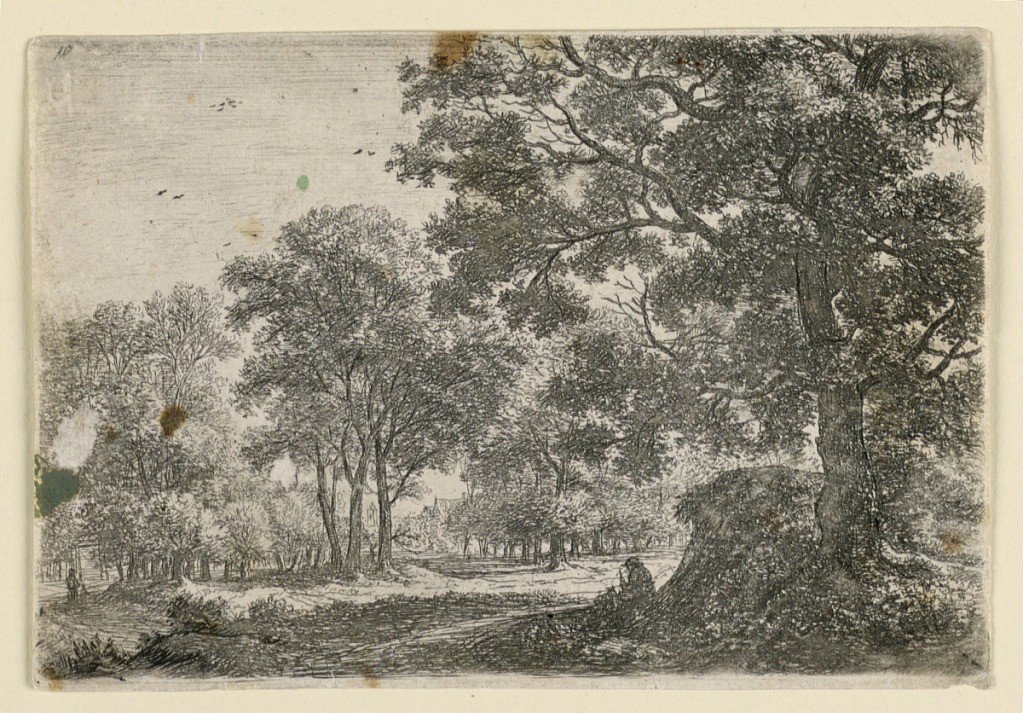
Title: Man Resting on a Grassy Bank Under a Large Tree
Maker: Antoni Waterloo, 1618–1677
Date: ca. 1650
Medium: Etching on paper, verso: graphite on paper
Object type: Print
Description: A man rests against a high grassy bank by a large tree. A village with a church spire is seen through trees in the center distance. Plate reworded. Verso: Sketches of leaves (in pencil).